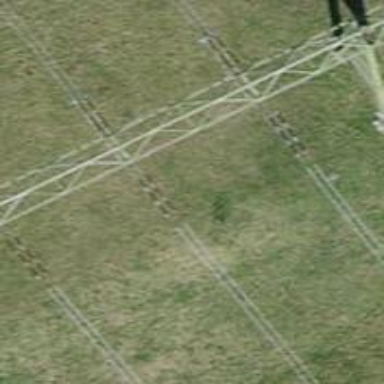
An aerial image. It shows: Power line in the image.